Question: I was hoping someone could help me here. It like it should be easy but I have not been able to find a solution.
I have a table that looks like this:

I've attached a a javascript function to the 'onclick' event handler of the 'CheckBox'controls on the far left. Here is my javascript:
'''
// Toggle row colors when a "N/A" checkbox is clicked.
function handleNAClick(cb) {
if ($(cb).parent().parent().hasClass('silver')) {
$(cb).parent().parent().removeClass('silver').addClass('white');
}
else {
$(cb).parent().parent().removeClass('white').addClass('silver');
}
}
'''
This function toggles the row color when the 'CheckBox' is clicked.
What I want to be able to do is also enable/disable the 'TextBox' at the far right of the row if the 'CheckBox' is clicked.
This table is dynamically generated and I don't know the ID of the controls ahead of time.
As you can see, I can already get a handle to the table row and change the color, but for some reason I can't figure out how to get a handle to the 'TextBox' on that row.
From my research this should work for enabling the textbox in jQuery, but it doesn't:
'''
$(cb).parent().parent().find('input').removeAttr('disabled');
'''
I can't even change the text in the 'TextBox' either:
'''
$(cb).parent().parent().find('input').val('hotdog');
'''
Seems like it should be simple so I'm inclined to think I'm "fat-fingering" it somehow.
Does anyone know of a better way to do what I want? What am I messing up?
Thank you!
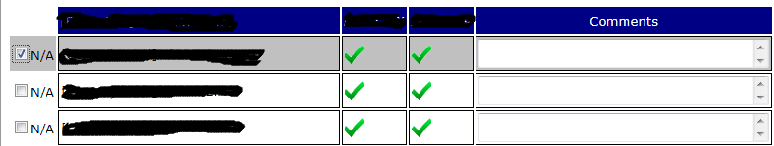
Answer: Seems like you are using '<textarea>' instead of '<input>', if this is the case the following will work:
'''
$(cb).parents('tr:first').find('textarea').prop('disabled', false);
'''
Since you want to the property of an element it has to be done via '.prop()' method, removing the attribute will no do anything.